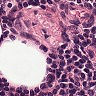
Metastatic tissue present: no